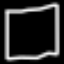
Label: square